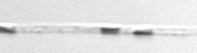
Label: Leptocylindrus